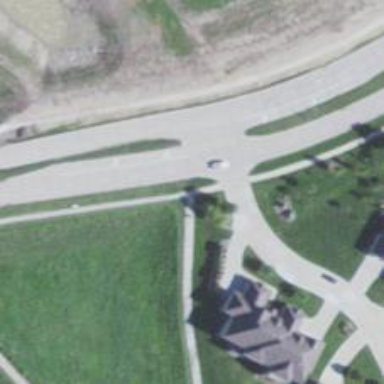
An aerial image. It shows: Footway along the road.